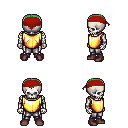
a pixel art fantasy rpg character, male body template, skeleton, gold chest armor, metal pants, green short mohawk hairstyle, red bandana, maroon shoes, four views (front, back, left, right), 2x2 character sprite sheet, small pixel art, hard edges, no anti-aliasing